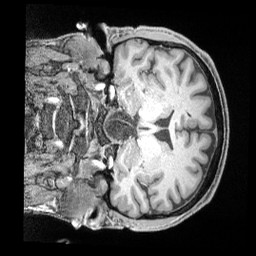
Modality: T1w
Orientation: coronal
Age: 40
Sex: male
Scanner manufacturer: siemens
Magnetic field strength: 3 T
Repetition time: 2 s
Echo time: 0.00211 s